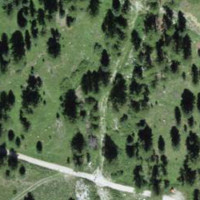
EUNIS habitat code: 43
Species observed at this site:
Chamaenerion angustifolium
Sambucus racemosa
Brenthis ino
Euphorbia cyparissias
Boloria titania
Erebia alberganus